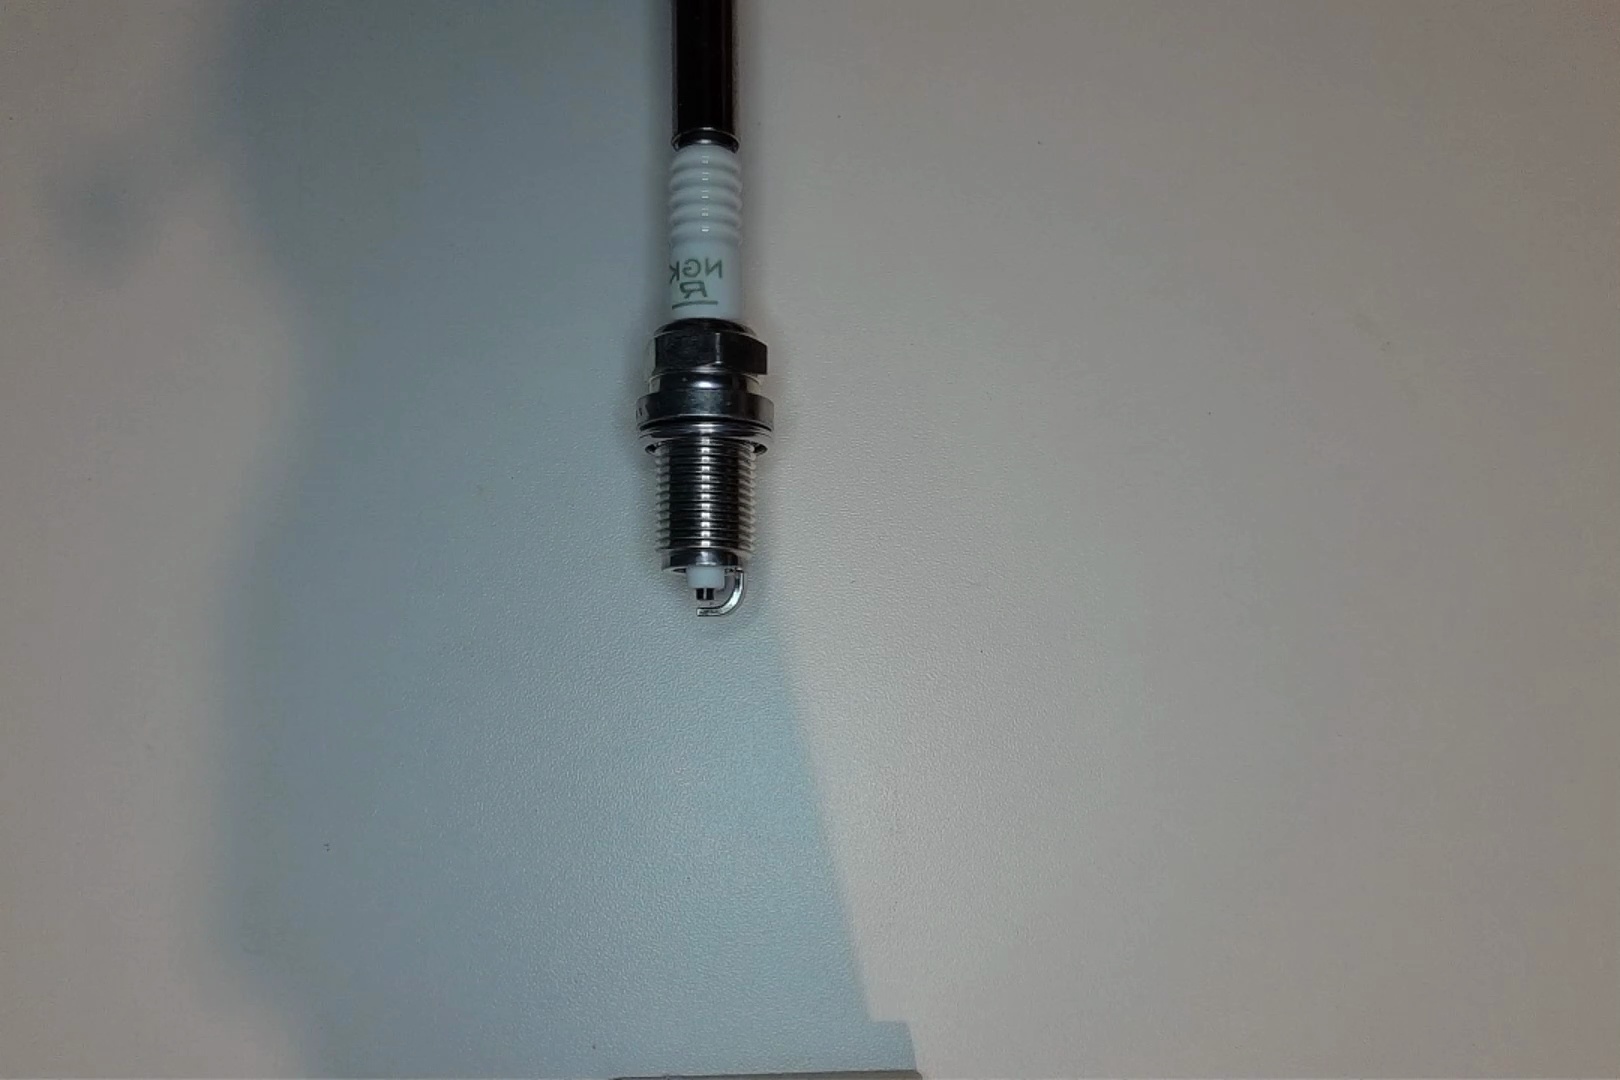
Label: normal